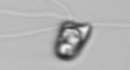
Label: flagellate_morphotype1